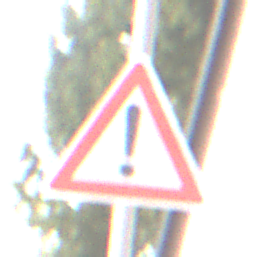
Verkehrszeichen: Gefahrenstelle
Umgebung: Roofed, Urban
Tageszeit: MorningAfternoon
Wetter: PartlyCloudy
Licht: Natural
Jahreszeit: NotSpecified
Kontrast: MediumContrast